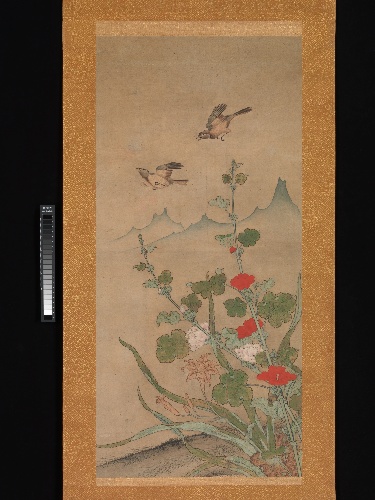
Title: 式部輝忠筆　夏秋花鳥図|Birds and Flowers of Summer and Autumn
Artist: Shikibu Terutada
Artist bio: Japanese, active mid–16th century
Date: mid-16th century
Object type: Hanging scrolls
Classification: Paintings
Medium: Pair of hanging scrolls; ink and color on paper
Culture: Japan
Period: Muromachi period (1392–1573)
Dimensions: Image (a): 37 11/16 × 17 5/8 in. (95.8 × 44.8 cm)
Overall with mounting (a): 74 7/16 × 23 3/8 in. (189 × 59.3 cm)
Overall with knobs (a): 74 7/16 × 25 3/16 in. (189 × 64 cm)
Image (b): 37 11/16 × 17 5/8 in. (95.8 × 44.8 cm)
Overall with mounting (b): 74 5/8 × 23 3/8 in. (189.5 × 59.3 cm)
Overall with knobs (b): 74 5/8 × 25 3/16 in. (189.5 × 64 cm)
Department: Asian Art
Credit line: Mary Griggs Burke Collection, Gift of the Mary and Jackson Burke Foundation, 2015
Accession year: 2015
Repository: Metropolitan Museum of Art, New York, NY
Tags: Birds|Flowers